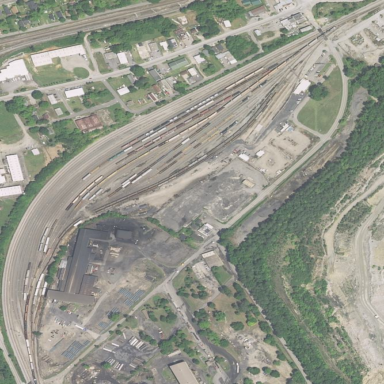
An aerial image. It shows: Railway area.